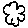
Label: cloud